Aerial crown-view tile of a tropical tree (Barro Colorado Island, Panama), acquired 20250124:
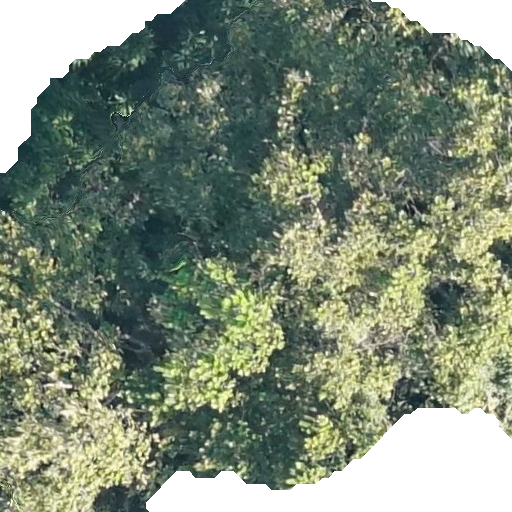
Species: Anacardium excelsum
GBIF accepted scientific name: Anacardium excelsum
Crown area: 411.754 m²